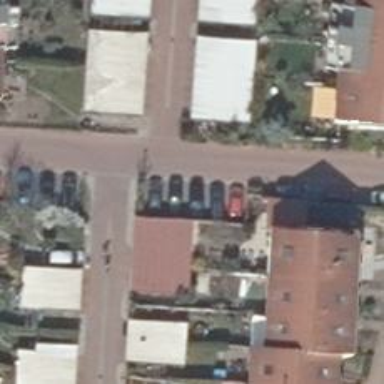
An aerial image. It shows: Living street.